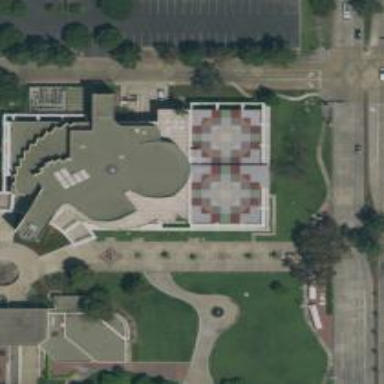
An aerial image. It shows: Building that serves as library.